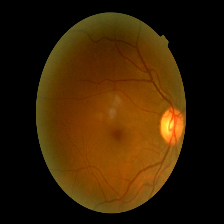
Diabetic retinopathy grade: Mild